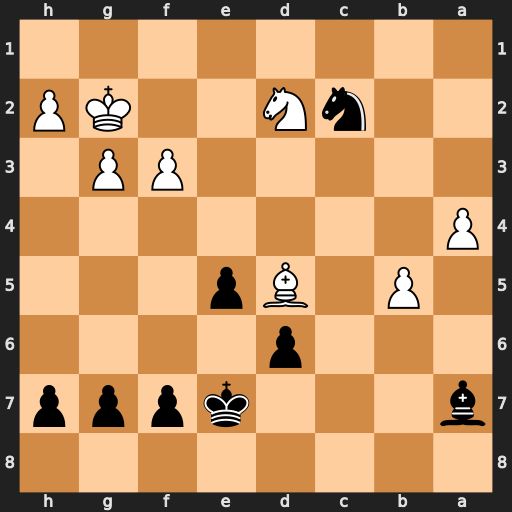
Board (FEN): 8/b3kppp/3p4/1P1Bp3/P7/5PP1/2nN2KP/8
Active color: b
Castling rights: -
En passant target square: -
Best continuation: Ne3+ Kh3 Nxd5